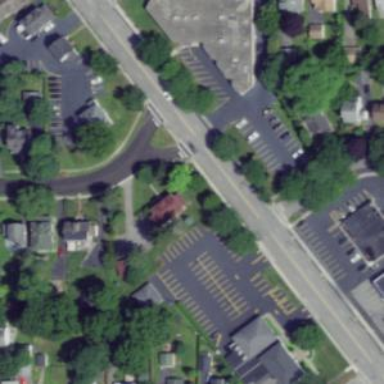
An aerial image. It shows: Sidewalk.